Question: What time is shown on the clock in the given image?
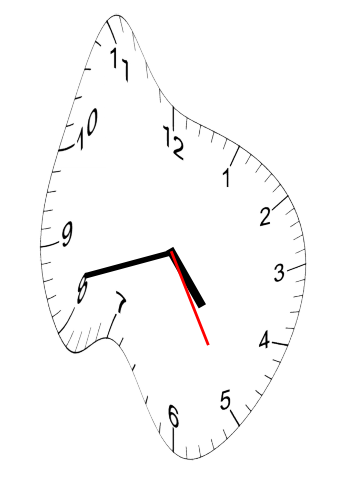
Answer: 04:42:25